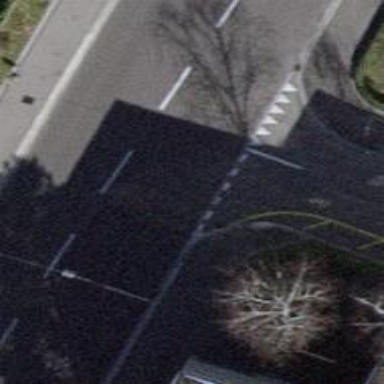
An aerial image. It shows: Kerb serving as barrier.